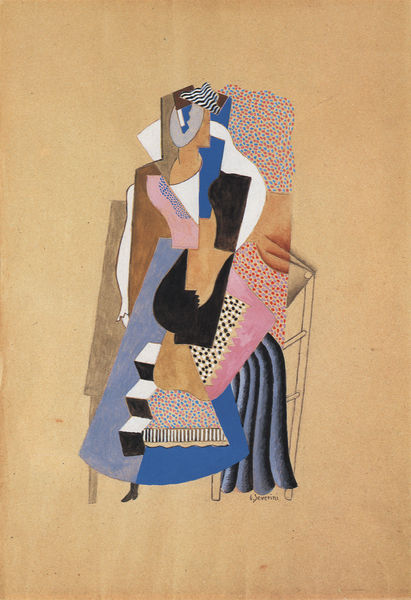
Titel: Femme assise (La modiste. Etude n. 2)
Künstler: Gino Severini
Standort: Milano
Institution: Collezione Laurini
Schlagwörter: blau, fuß, kopf, kubismus, ausschnitt, braun, bunt, busen, elegant, frankreich, frau, hintergrund, hut, kleid, schwarz, stuhl, tisch, weiss, zeichnung, dame, beige, muster, rock, falten, bild, portrait, porträt, haare, sessel, rosa, papier, italien, moderne, abstrakt, flächen, farbe, formen, leiter, treppe, weiblich, stufen, abstraktion, collage, futurismus, bleistift, schuh, kreativ, bauhaus, picasso, gouache, dessau, braque, severini, braques, bung, trümmerfrau